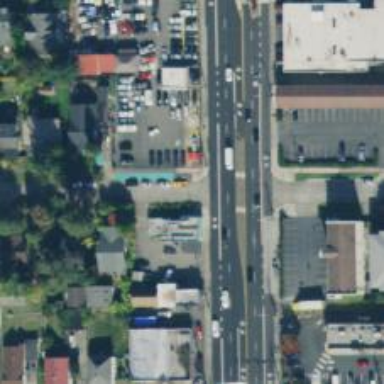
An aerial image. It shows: Residential road with asphalt surface and separate sidewalk.